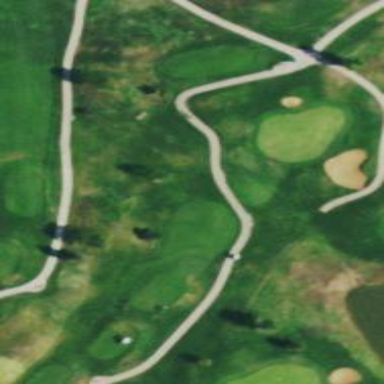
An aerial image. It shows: Path designated for golf carts.